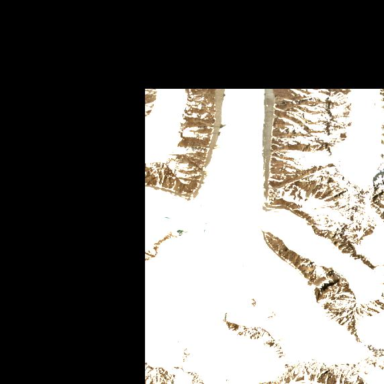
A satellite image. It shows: Stunning view of glacier.